Aerial crown-view tile of a tropical tree (Barro Colorado Island, Panama), acquired 20250512:
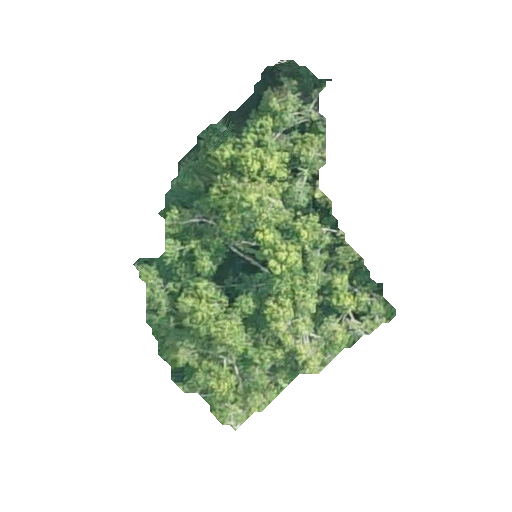
Species: Guatteria lucens
GBIF accepted scientific name: Guatteria lucens
Crown area: 77.958 m²